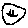
Label: smiley face